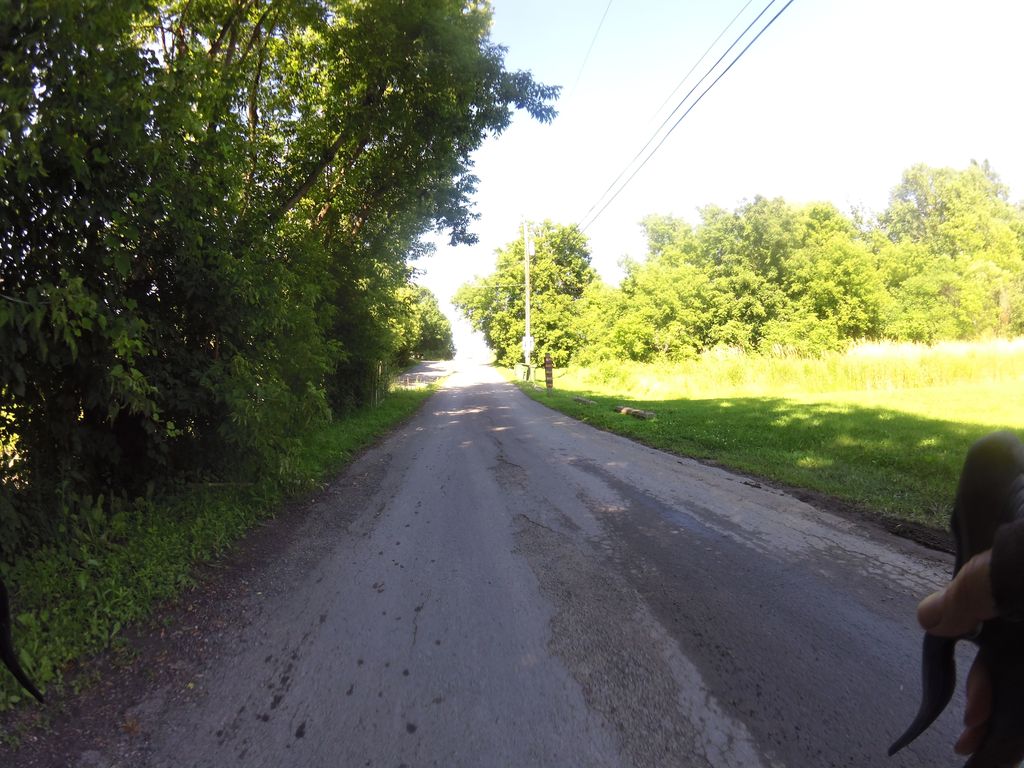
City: ottawa-gatineau